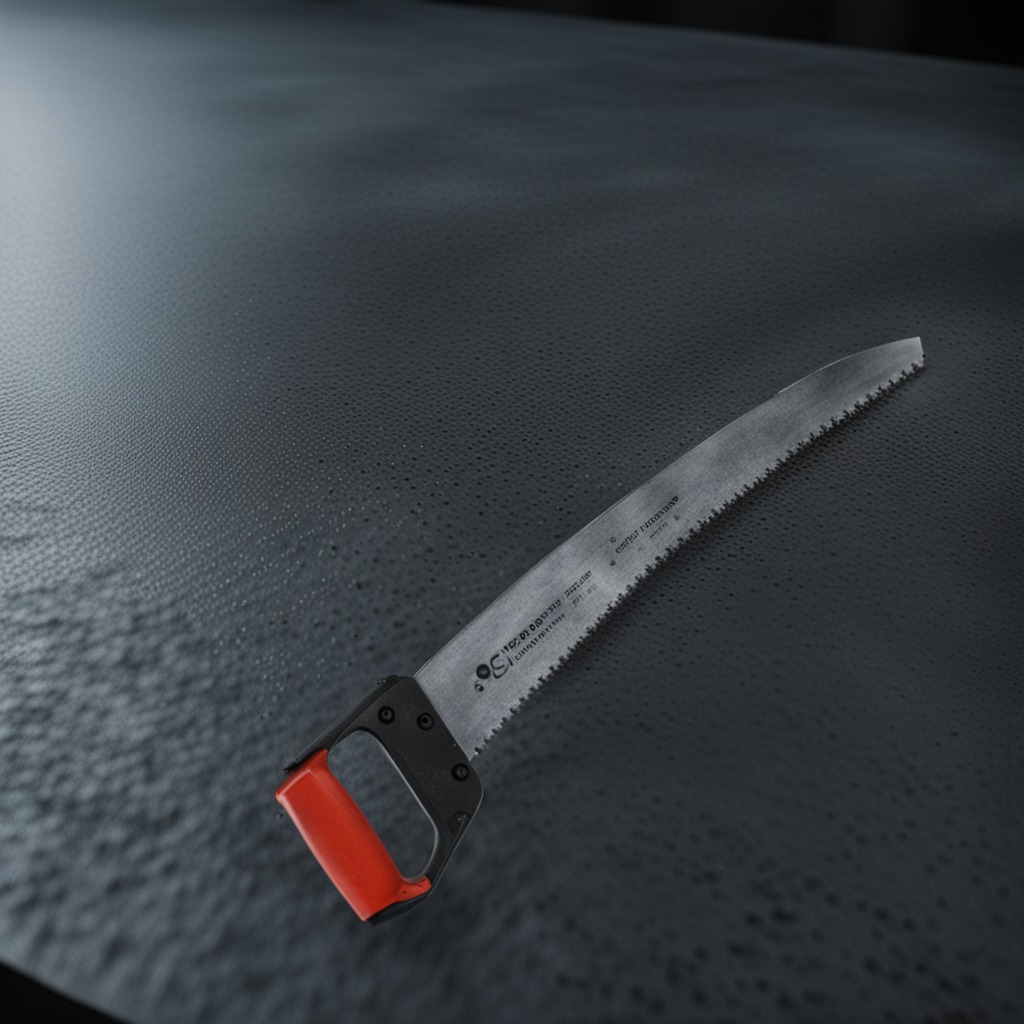
A metal saw is lying on a clean granite table inside a workshop at night.